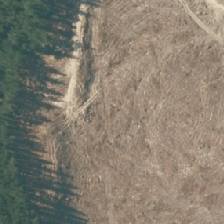
Land cover: harvested_forest